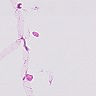
Metastatic tissue present: no